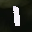
Label: 1